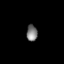
Tissue: lung
Cell type: Epithelial cells
Senescence score: 0.2389
Nuclear area (px): 175
Mean DAPI intensity: 121.634